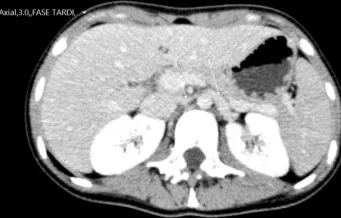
Axial plane of abdominal CT showing stenosis of the left renal vein (white arrows) between the aorta and the superior mesenteric artery.
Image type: radiology (ct)